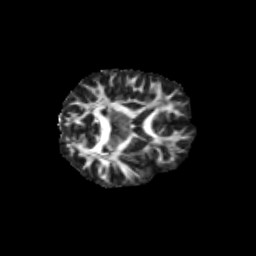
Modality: FA
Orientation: axial
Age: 34
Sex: female
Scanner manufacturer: siemens
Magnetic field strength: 3 T
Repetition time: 1.8 s
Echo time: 0.07 s